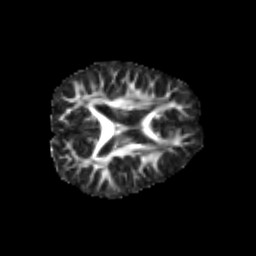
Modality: FA
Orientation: axial
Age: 7
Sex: male
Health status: healthy